Question: I have a problem where I have a dynamic part of my page where I might have 1,2,3 or 4 subdivs (look below at the pink arrows). As you can see in the first facebook section, the divs don't stretch out. I want it to be in thirds. If there are only 2, then it should be in halves, and take up the whole width of the container.
How would I do this?
HTML:
'''
<div class="channel-box">
<div class="facebook-engagements">
<img src='blah.img' title="Facebook" />
<span class="small-stats-font">123</span>
</div>
<div class="channel-breakdown clearfix row-fluid">
<div class="channel-units">
<img src='blah.img' title="Post" />
<span class="smaller-stats-font">123</span>
</div>
<div class="channel-units">
<img src='blah.img' title="Like" />
<span class="smaller-stats-font">123</span>
</div>
<div class="channel-units">
<img src='blah.img' title="Share" />
<span class="smaller-stats-font">
123
</span>
</div>
</div>
</div>
'''
CSS:
'''
.channel-breakdown {
border-top: 1px solid gray;
.channel-units {
border-right: 1px solid gray;
display: inline-block;
float: left;
margin-right: 10px;
width: 23%;
}
}
'''

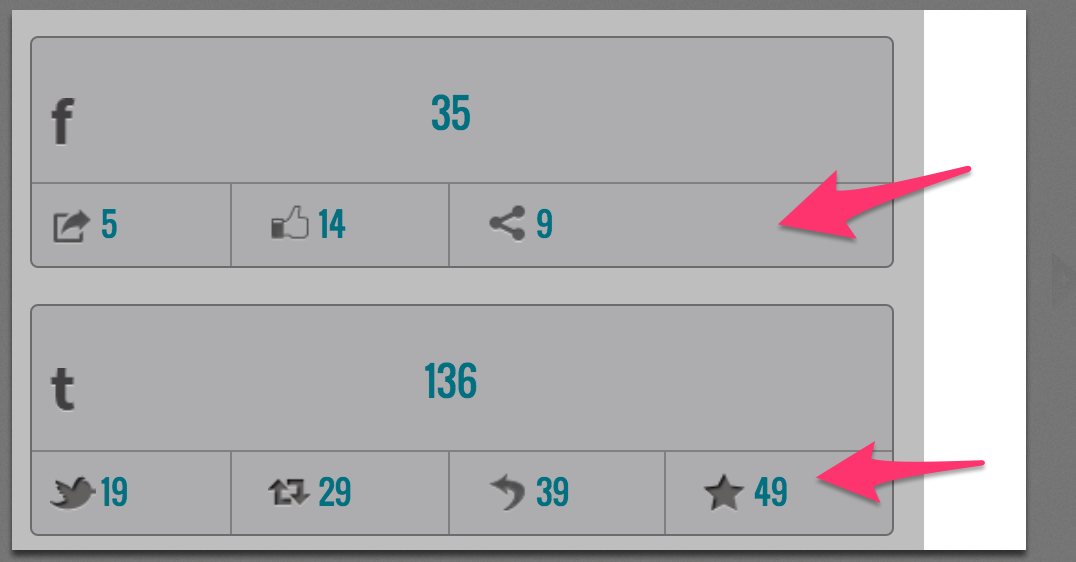
Answer: CSS flexbox to the rescue! Flex is awesome and <URL>.
- <URL>
'''
.channel-breakdown {
border-top: 1px solid gray;
display: flex;
.channel-units {
border-right: 1px solid gray;
margin-right: 10px;
flex: 1;
}
}
'''
'''
"use strict";
document.addEventListener("click", function (e) {
if (e.target.nodeName === "BUTTON") {
let div = document.createElement("div");
div.textContent = parseInt(Math.random() * 100, 10);
document.querySelector(".flex").appendChild(div);
} else if (/flex/.test(e.target.parentNode.className)) {
e.target.remove();
}
});
'''
'''
.flex div {
text-align: center;
border: 1px solid black;
margin: 0;
flex: 1;
}
.flex {
border: 1px solid black;
display: flex;
}
'''
'''
<button>Click to add another div</button>
<p>Click on a box to remove it</p>
<div class="flex">
<div>12</div>
<div>34</div>
<div>56</div>
</div>
'''